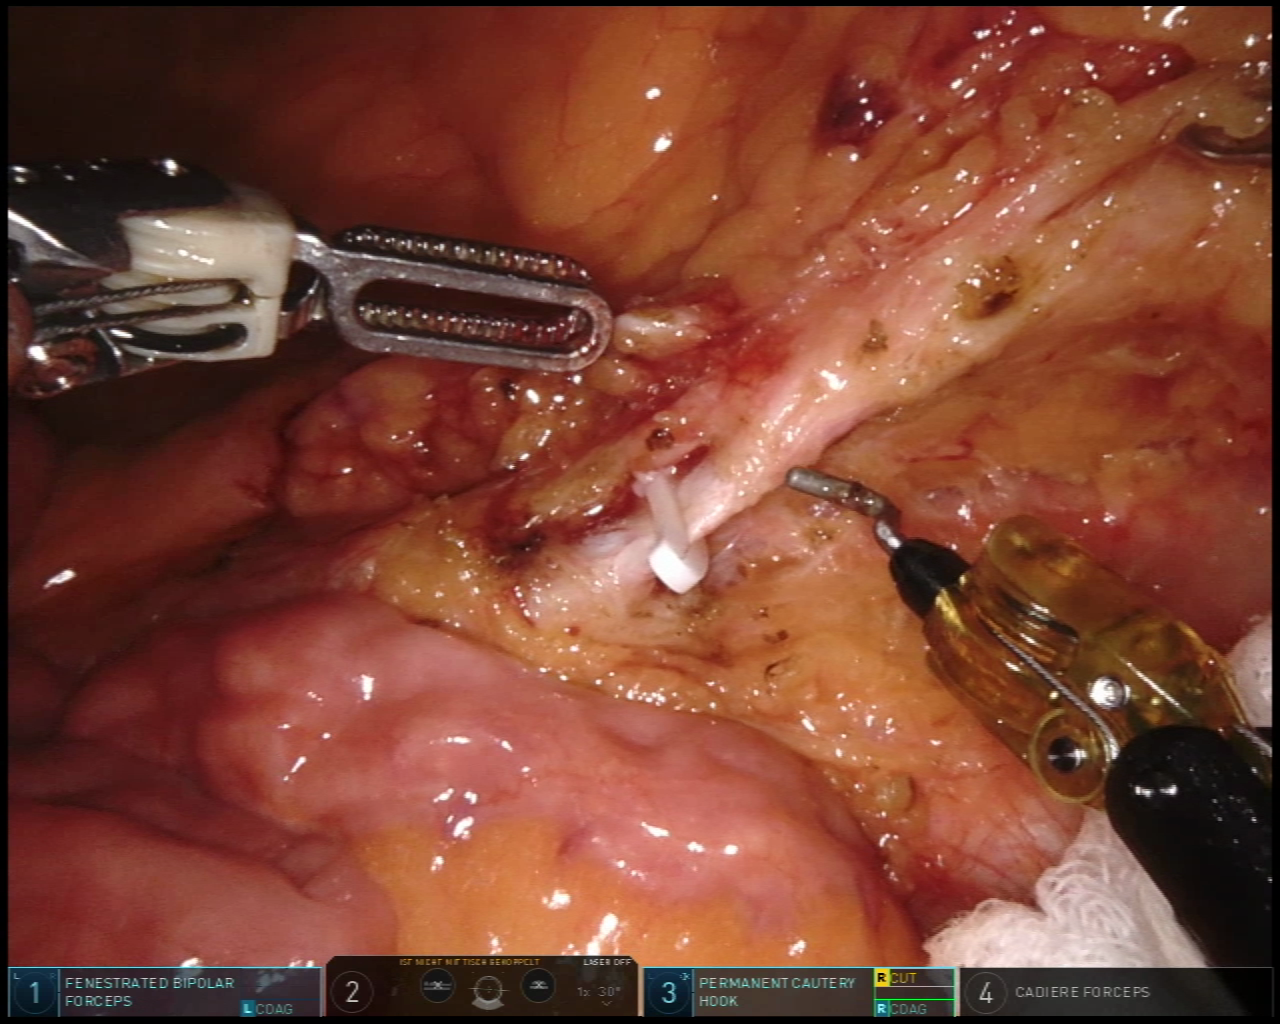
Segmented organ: inferior_mesenteric_artery
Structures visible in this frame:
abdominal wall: no
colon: no
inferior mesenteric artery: yes
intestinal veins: no
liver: no
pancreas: no
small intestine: yes
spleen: no
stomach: no
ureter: no
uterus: no
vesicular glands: no